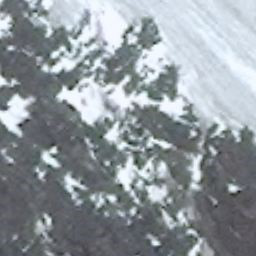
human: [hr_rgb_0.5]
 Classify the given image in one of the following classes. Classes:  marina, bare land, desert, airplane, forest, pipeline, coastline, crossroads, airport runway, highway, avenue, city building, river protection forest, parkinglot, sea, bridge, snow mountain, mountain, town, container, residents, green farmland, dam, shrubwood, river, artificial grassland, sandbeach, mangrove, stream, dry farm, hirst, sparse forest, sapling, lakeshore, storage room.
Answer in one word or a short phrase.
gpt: snow mountain